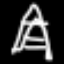
Label: The Eiffel Tower